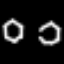
Label: octagon